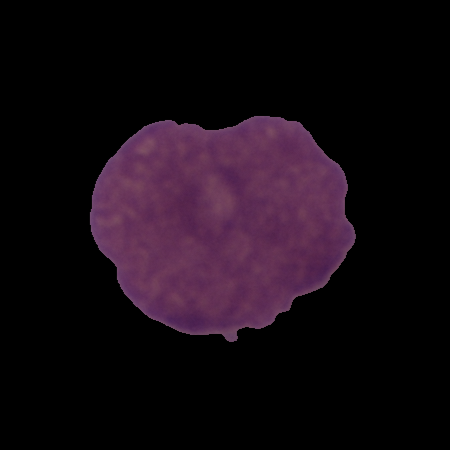
Label: healthy